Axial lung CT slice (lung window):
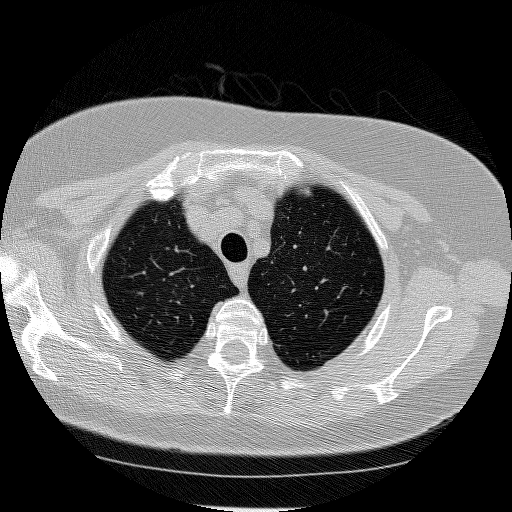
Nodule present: no